Interaction volume radius: 5 \u00c5
Interaction volume height: 10 \u00c5
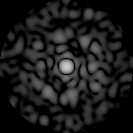
Disorder parameter: 0.8624